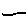
Label: line